Chest X-ray. View position: PA
Patient age: 58
Patient sex: F
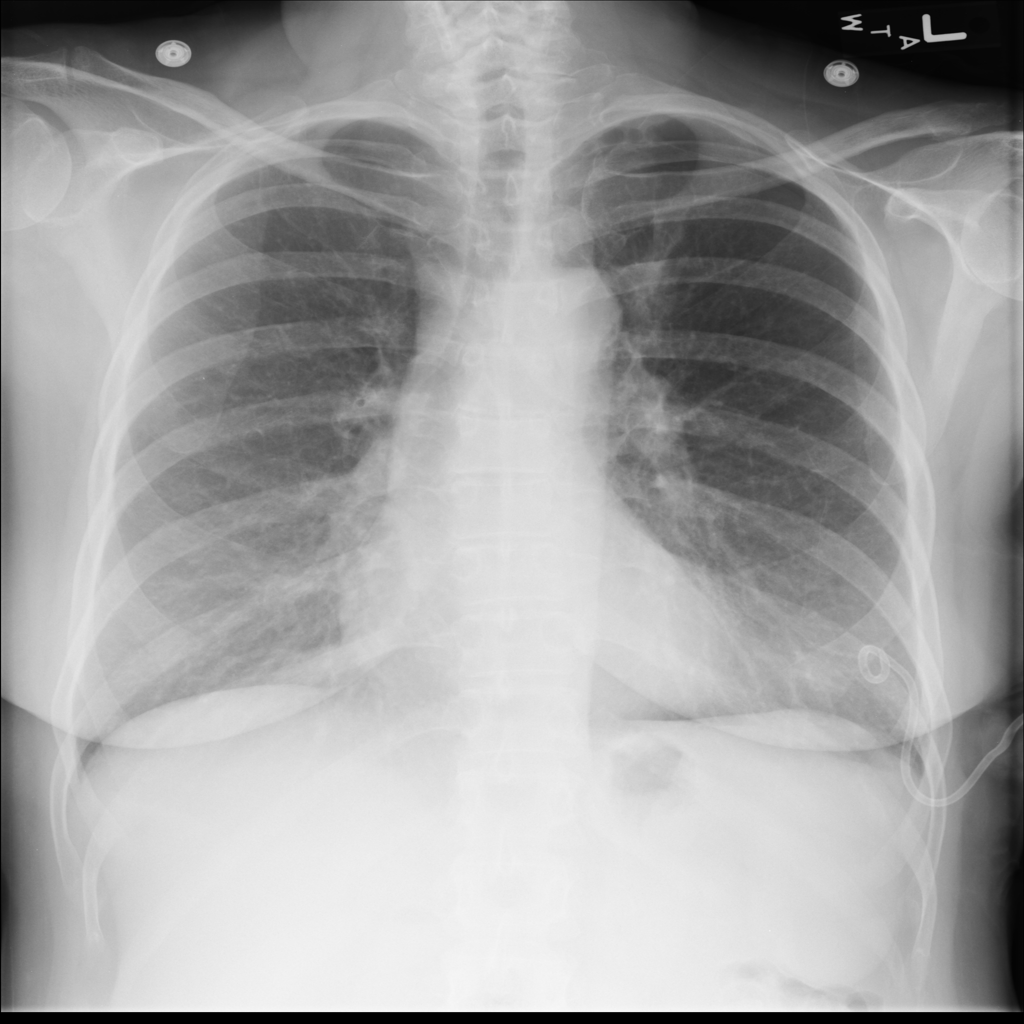
Finding: Pneumothorax